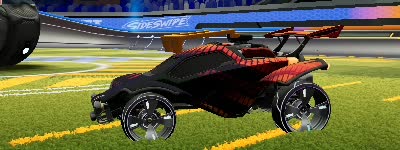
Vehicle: octane